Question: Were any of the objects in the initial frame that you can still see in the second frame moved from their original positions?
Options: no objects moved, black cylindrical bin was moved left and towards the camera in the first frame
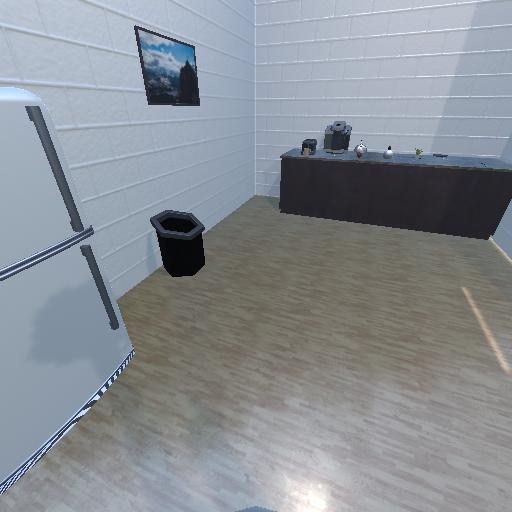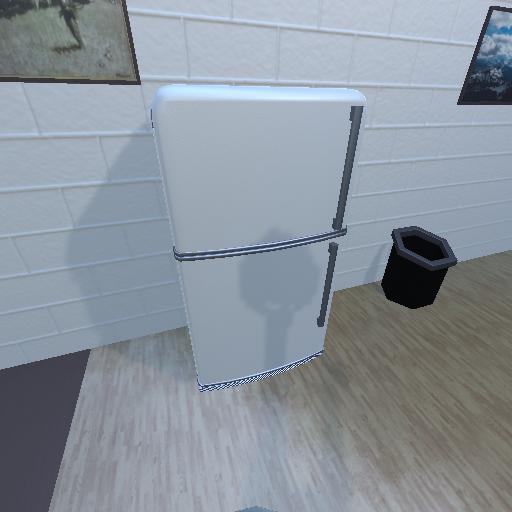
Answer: no objects moved